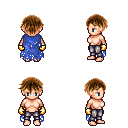
a pixel art fantasy rpg character, female body template, human, light skin, blue tattered cape, metal pants, brown short bangs hairstyle, gold gloves, four views (front, back, left, right), 2x2 character sprite sheet, small pixel art, hard edges, no anti-aliasing